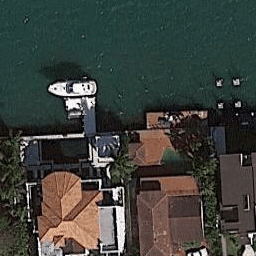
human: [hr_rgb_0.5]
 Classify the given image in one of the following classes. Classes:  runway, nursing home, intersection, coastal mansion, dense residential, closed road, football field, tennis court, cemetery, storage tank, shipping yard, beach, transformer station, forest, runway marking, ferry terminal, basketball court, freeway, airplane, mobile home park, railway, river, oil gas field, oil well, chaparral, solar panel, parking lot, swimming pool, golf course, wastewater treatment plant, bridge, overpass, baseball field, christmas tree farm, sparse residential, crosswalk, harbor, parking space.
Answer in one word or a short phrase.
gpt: coastal mansion